Field crop: tomato
Growth stage: 1
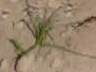
Species: cyperus